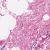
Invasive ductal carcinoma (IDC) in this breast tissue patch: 0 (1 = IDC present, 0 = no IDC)